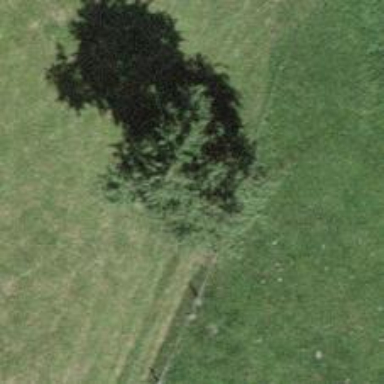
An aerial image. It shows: Single tag "natural: tree."